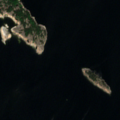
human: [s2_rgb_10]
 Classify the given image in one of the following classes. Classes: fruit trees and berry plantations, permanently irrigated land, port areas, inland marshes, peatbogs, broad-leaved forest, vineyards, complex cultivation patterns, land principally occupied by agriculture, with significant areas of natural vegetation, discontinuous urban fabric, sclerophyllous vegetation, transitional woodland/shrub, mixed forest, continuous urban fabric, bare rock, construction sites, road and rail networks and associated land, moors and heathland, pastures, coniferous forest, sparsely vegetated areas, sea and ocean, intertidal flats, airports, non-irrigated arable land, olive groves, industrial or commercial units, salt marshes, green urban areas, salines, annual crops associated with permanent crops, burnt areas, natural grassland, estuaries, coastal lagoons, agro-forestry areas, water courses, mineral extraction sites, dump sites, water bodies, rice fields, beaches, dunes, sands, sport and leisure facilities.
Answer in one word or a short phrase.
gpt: coniferous forest, sea and ocean